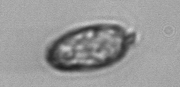
Label: Katodinium_or_Torodinium